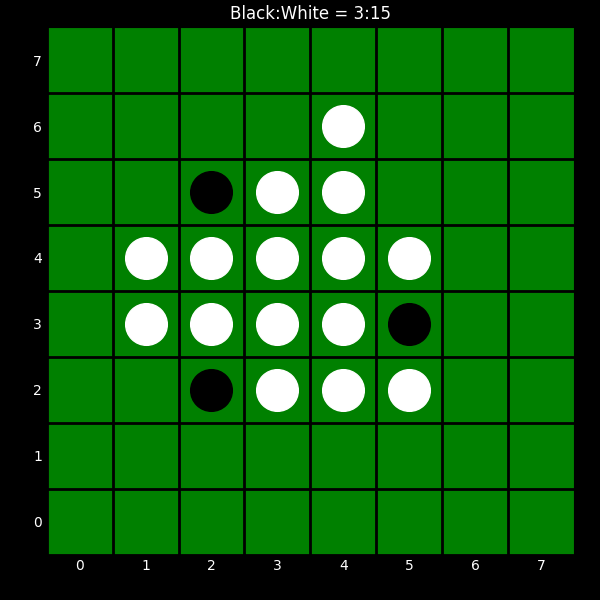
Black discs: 3
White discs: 15